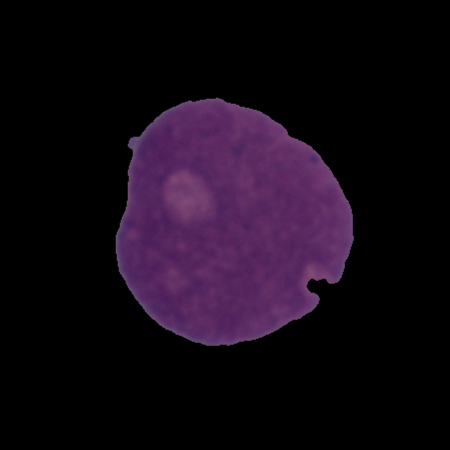
Label: cancer